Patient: sex M, age 71
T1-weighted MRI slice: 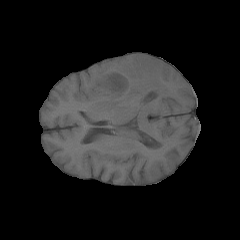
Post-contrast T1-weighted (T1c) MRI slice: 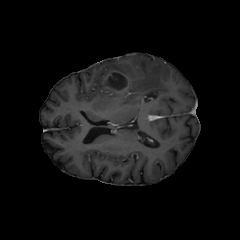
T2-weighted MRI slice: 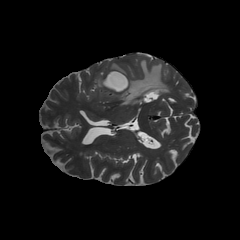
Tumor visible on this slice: yes
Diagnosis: Glioblastoma, IDH-wildtype
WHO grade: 4